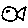
Label: fish